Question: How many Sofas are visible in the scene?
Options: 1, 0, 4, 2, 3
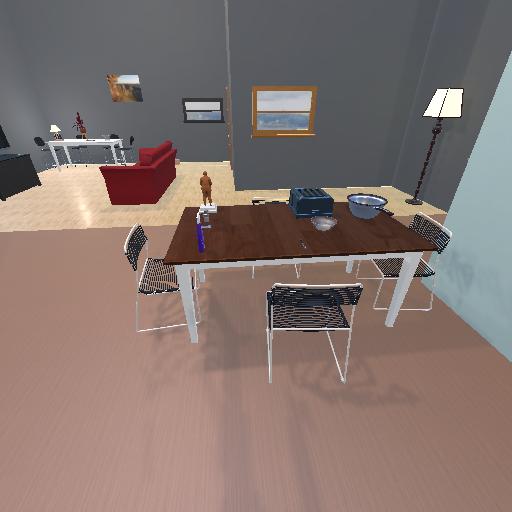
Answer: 1